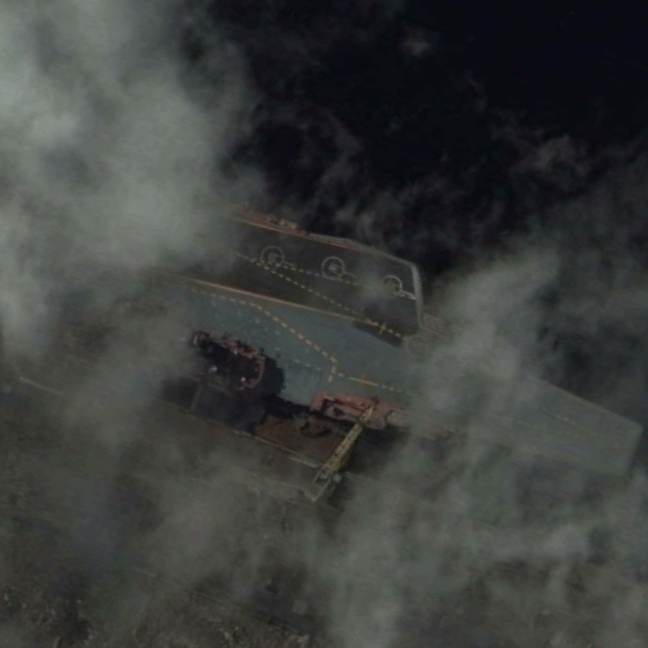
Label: aircraft_carrier